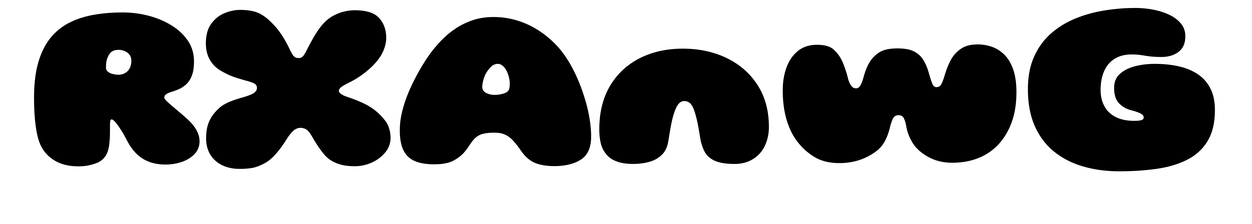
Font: Gluten_Black